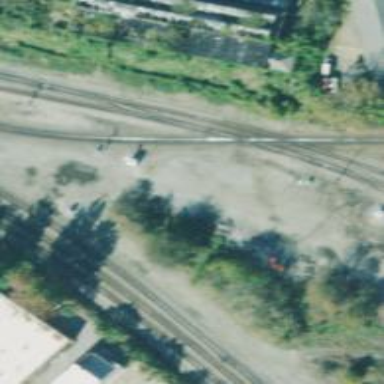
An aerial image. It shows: Railway crossing.